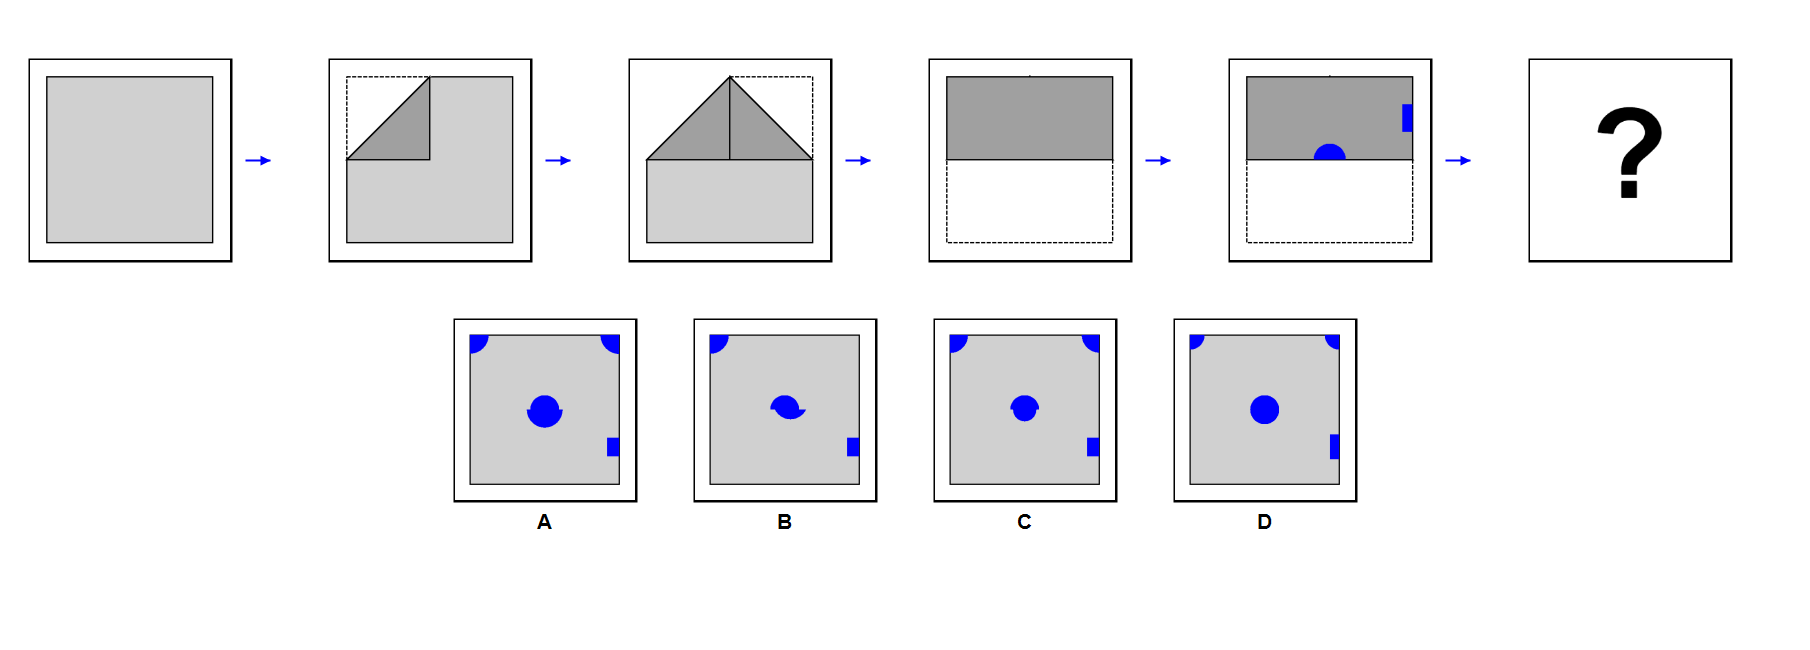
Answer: D